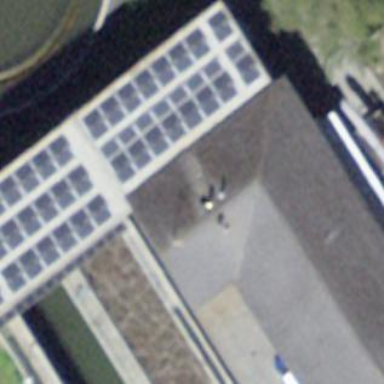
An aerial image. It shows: Building that is wastewater plant.